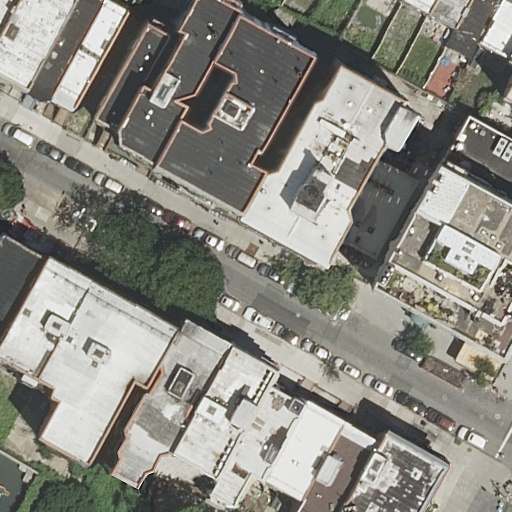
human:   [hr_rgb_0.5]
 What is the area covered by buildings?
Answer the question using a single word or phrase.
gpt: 4344m2

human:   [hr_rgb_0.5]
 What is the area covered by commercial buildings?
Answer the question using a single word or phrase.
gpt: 0m2

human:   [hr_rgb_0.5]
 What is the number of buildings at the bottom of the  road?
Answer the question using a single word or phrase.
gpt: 7

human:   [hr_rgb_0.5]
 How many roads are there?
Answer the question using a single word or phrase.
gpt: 1

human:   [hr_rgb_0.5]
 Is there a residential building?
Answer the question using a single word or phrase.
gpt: yes

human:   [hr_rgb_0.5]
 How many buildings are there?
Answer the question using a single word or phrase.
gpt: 23

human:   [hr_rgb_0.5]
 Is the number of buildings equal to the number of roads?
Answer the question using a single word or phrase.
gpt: no

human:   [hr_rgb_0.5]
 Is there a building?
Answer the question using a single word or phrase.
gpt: yes

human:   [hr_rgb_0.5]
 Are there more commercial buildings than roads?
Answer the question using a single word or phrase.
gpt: no

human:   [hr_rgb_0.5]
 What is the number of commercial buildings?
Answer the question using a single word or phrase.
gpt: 0

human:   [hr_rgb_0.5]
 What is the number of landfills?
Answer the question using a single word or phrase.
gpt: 0

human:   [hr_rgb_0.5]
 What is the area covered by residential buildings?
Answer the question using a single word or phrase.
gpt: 4344m2

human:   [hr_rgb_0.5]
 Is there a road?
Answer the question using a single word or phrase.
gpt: yes

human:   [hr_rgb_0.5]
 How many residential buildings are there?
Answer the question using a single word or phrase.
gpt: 23

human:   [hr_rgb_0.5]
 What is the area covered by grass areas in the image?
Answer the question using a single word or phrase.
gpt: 0m2

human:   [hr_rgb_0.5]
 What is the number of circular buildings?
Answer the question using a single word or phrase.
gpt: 0

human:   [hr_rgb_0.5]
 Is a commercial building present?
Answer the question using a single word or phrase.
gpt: no

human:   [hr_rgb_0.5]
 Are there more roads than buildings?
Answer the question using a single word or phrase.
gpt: no

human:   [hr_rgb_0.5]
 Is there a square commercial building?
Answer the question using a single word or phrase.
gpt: no

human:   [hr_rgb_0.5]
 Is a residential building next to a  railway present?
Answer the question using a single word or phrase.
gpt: no

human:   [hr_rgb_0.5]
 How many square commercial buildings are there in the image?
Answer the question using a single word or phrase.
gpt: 0

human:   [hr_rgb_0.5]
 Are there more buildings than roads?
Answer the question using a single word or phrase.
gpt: yes

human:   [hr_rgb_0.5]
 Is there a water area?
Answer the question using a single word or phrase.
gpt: no

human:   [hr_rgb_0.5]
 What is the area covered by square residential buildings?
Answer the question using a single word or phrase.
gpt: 0m2

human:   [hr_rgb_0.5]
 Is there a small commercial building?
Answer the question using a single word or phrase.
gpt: no

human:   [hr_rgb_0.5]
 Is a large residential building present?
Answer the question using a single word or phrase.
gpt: yes

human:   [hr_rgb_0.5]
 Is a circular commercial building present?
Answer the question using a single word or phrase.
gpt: no

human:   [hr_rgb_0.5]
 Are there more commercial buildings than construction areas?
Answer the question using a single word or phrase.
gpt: no

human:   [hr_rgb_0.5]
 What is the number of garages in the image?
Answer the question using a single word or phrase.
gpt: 0

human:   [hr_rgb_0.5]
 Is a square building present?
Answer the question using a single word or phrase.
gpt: no

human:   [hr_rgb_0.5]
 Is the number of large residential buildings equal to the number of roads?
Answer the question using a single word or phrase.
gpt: no

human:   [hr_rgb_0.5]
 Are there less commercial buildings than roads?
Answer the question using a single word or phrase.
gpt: yes

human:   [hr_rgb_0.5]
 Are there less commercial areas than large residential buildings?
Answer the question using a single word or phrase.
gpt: yes

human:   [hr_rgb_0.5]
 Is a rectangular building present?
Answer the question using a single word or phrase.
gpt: yes

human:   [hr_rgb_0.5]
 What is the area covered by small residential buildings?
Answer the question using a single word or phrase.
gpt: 276m2

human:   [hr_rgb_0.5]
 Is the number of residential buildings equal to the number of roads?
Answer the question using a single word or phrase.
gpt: no

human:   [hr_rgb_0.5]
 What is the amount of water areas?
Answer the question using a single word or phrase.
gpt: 0

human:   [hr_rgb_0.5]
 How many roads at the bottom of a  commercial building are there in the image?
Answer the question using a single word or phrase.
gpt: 0

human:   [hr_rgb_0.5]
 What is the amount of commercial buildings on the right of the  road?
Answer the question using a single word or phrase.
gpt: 0

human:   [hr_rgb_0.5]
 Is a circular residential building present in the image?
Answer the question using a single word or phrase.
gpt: no

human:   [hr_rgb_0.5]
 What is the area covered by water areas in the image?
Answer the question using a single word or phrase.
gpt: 0m2

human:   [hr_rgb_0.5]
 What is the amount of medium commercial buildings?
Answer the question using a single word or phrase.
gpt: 0

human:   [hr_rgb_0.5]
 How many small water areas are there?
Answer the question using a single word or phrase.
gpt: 0

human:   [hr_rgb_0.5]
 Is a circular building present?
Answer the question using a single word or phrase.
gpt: no

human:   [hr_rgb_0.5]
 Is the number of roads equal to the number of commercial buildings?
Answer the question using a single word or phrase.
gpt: no

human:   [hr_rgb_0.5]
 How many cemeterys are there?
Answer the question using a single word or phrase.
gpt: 0

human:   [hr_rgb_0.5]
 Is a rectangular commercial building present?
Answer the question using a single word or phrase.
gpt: no

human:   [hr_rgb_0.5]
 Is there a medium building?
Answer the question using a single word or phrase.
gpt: yes

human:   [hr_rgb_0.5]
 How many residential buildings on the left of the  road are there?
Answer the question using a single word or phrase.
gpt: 10

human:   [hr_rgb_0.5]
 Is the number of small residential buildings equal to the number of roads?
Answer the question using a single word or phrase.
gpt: no

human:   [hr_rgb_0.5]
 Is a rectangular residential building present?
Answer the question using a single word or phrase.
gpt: yes

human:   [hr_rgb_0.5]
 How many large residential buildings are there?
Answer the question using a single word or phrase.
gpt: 4

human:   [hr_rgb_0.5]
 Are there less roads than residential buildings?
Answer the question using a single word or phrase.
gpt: yes

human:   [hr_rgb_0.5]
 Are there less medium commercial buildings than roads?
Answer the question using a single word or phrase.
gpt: yes

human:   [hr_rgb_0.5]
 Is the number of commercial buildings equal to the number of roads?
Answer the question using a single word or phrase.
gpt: no

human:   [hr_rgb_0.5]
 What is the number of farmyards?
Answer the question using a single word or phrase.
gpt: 0

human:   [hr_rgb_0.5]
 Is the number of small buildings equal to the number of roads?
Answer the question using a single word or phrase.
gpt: no

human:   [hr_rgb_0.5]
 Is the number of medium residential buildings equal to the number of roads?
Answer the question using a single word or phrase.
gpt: no

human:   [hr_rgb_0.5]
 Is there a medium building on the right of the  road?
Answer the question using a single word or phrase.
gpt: yes

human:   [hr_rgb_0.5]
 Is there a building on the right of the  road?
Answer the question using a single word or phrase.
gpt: yes

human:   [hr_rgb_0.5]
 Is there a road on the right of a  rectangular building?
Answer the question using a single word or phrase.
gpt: yes

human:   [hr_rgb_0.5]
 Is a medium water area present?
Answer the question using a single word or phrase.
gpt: no

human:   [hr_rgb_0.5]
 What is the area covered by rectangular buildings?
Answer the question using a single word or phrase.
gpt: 1691m2

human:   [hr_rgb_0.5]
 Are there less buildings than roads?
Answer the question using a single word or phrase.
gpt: no